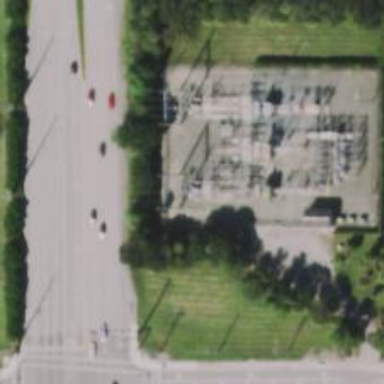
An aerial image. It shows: Switch for power supply.